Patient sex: M
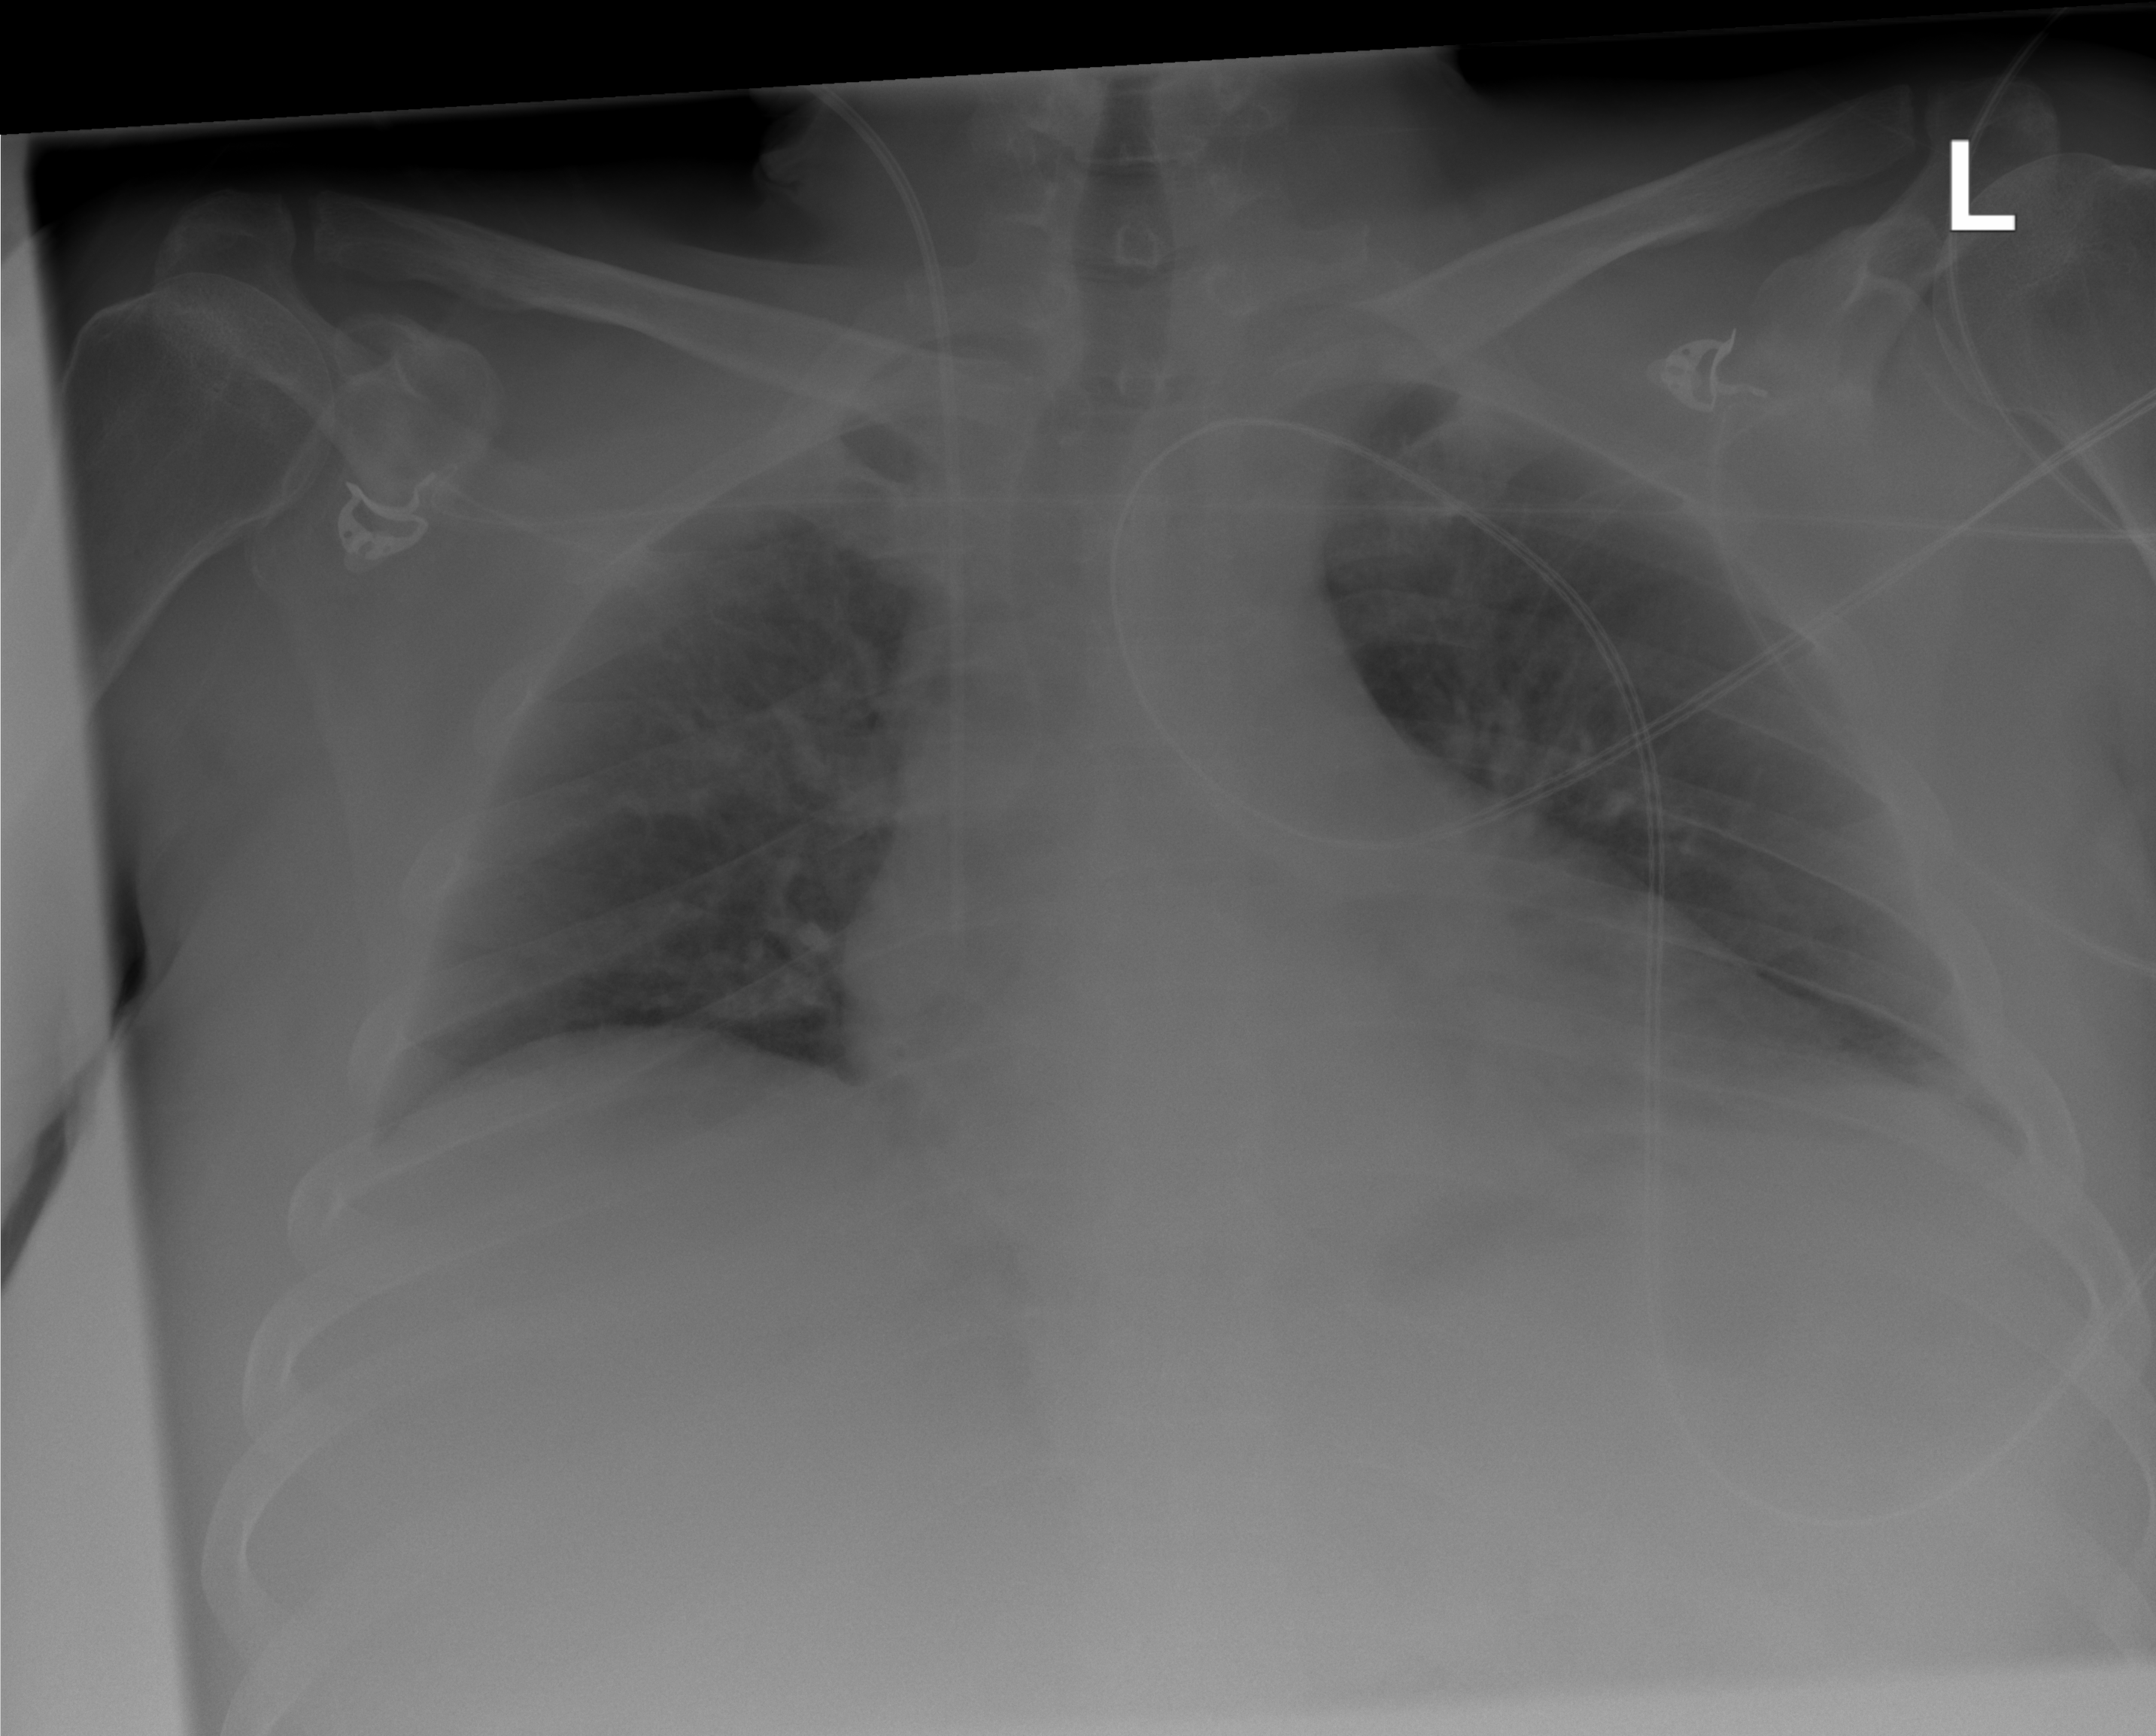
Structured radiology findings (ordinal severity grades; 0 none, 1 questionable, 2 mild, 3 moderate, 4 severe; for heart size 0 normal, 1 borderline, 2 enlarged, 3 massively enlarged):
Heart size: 2
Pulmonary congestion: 1
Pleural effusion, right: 0
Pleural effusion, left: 0
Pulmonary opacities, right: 0
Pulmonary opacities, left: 0
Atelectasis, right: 0
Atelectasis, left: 0